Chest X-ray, PA view. Patient: 70 years old, sex M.
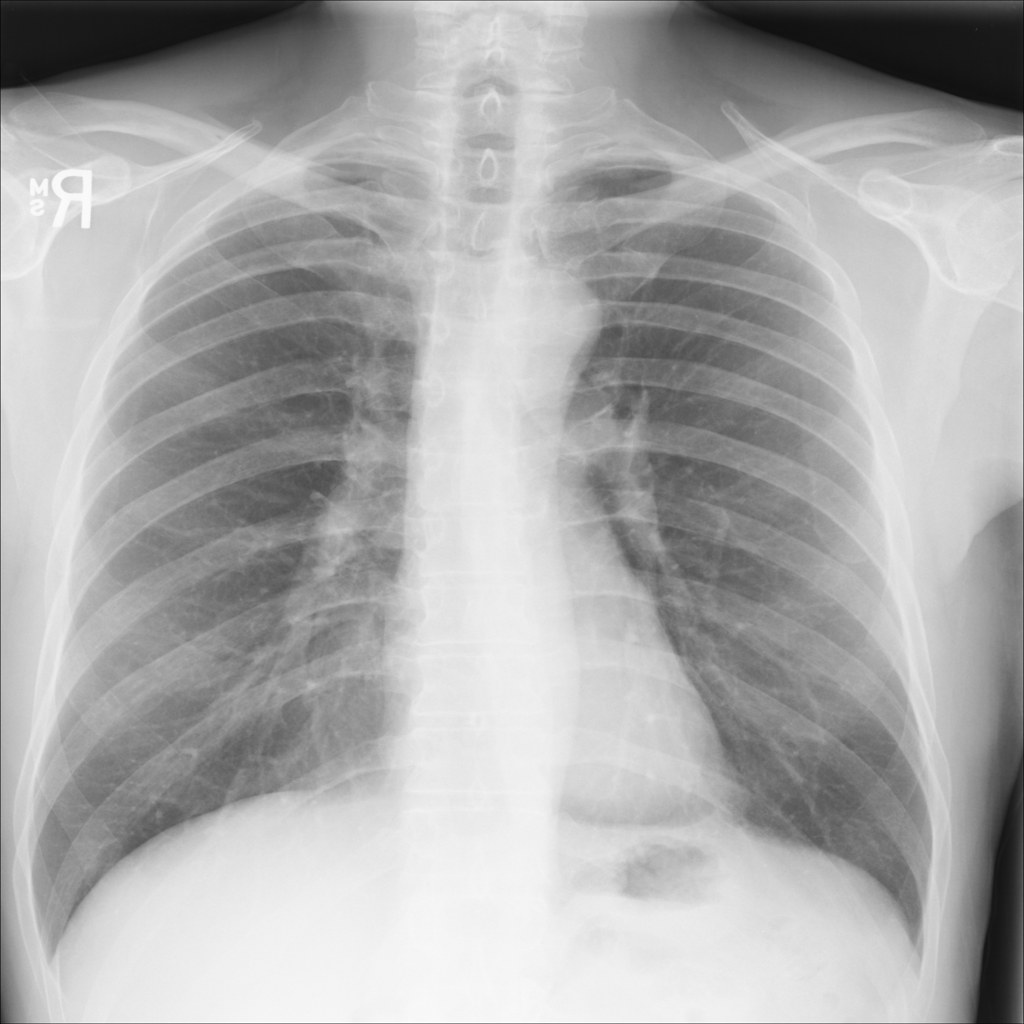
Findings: No Finding